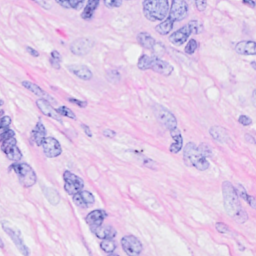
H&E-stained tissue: Breast